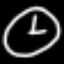
Label: clock